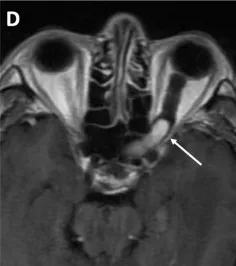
Preoperative . MRI scans, with a significant enhancement on contrast images.
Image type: radiology (mri)